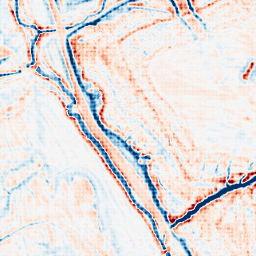
Category: edge_preserving
Decomposition family: bilateral
Decomposition parameters: d: 15
sigma_color: 150
sigma_space: 75
Upsampling method: sinc_hamming
Upsampling parameters: scale: 8
kernel_size: 8
Upsampling scale: 8